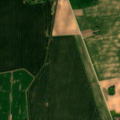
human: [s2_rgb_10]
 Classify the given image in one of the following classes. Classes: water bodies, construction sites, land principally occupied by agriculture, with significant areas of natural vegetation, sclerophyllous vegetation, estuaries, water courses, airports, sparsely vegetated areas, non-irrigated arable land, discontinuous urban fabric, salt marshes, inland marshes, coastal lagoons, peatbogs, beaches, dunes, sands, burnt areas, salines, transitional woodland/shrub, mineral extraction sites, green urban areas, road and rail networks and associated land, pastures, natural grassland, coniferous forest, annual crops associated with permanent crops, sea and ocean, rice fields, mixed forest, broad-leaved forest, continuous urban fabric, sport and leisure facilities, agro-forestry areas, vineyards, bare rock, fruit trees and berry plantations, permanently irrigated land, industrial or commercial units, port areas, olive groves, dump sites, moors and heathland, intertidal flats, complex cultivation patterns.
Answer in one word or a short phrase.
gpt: non-irrigated arable land, land principally occupied by agriculture, with significant areas of natural vegetation